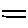
Label: line